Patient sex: M
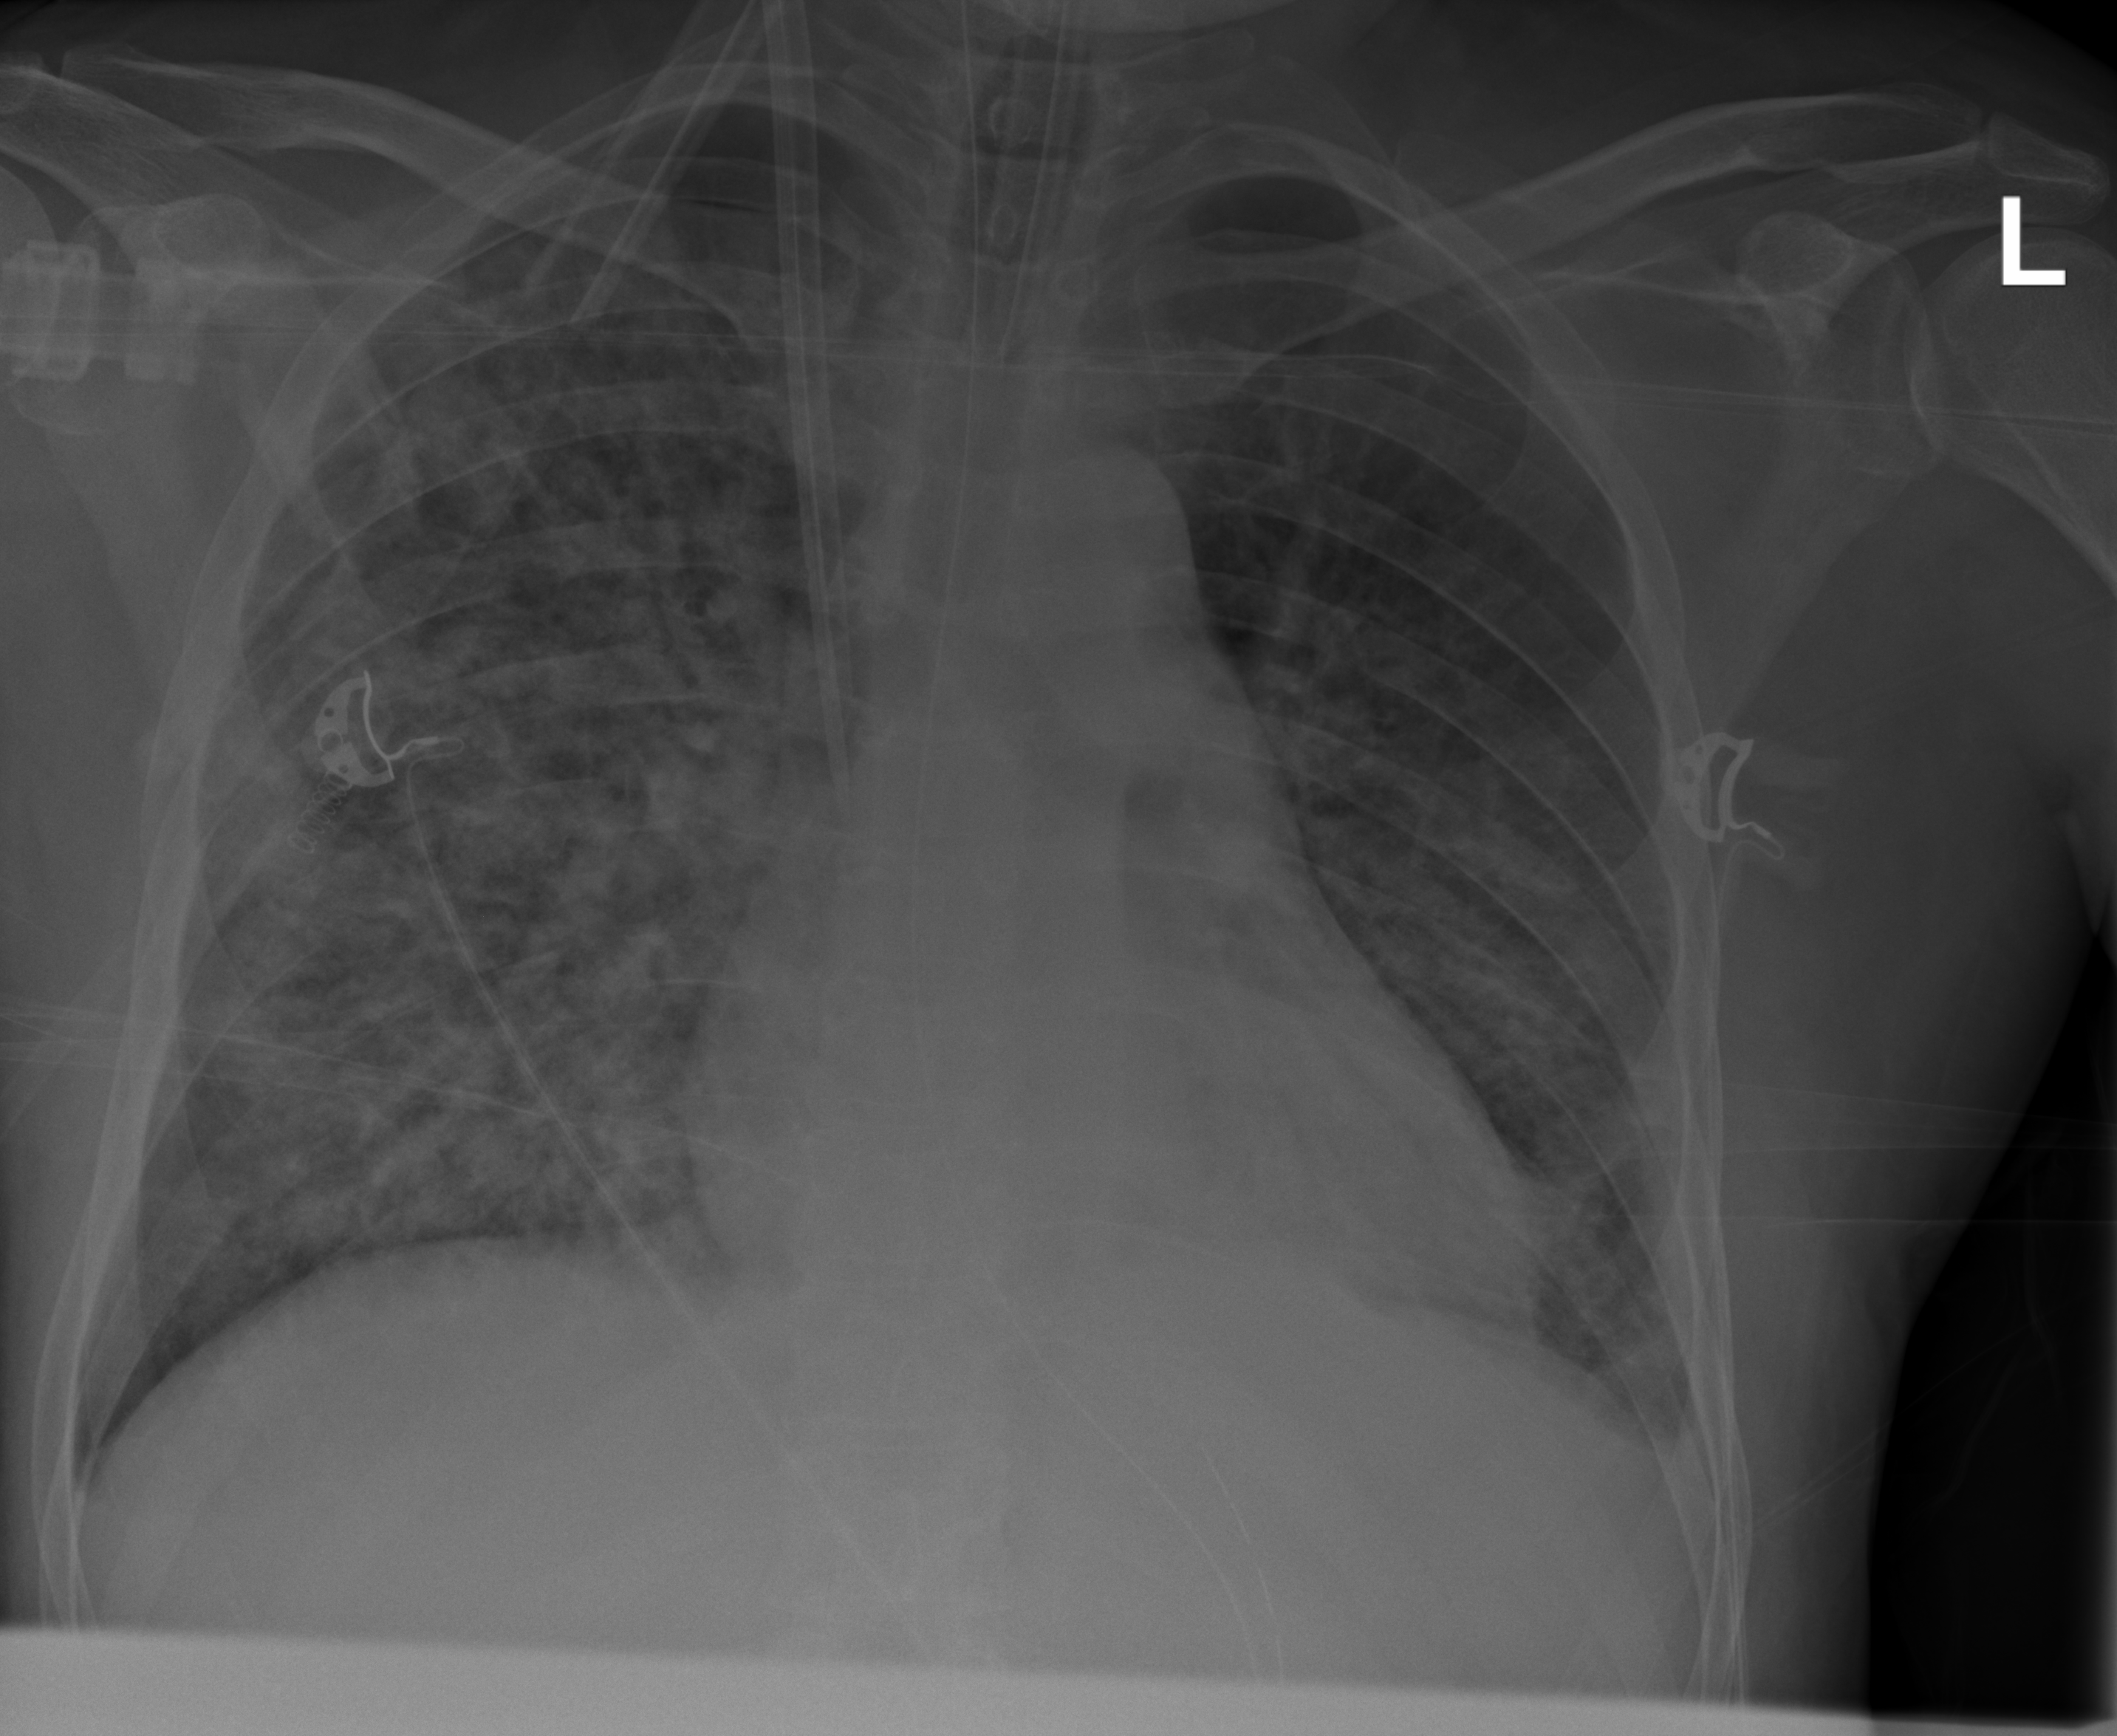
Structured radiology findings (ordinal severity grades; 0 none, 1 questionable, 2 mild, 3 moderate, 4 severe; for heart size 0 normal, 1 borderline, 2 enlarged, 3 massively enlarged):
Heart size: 2
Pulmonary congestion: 2
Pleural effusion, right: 1
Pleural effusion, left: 1
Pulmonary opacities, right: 4
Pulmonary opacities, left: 2
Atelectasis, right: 3
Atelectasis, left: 2